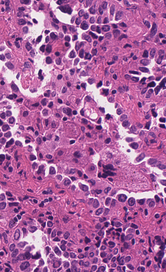
Tumor epithelial tissue: yes
Tumor-associated stroma tissue: yes
Normal tissue: no